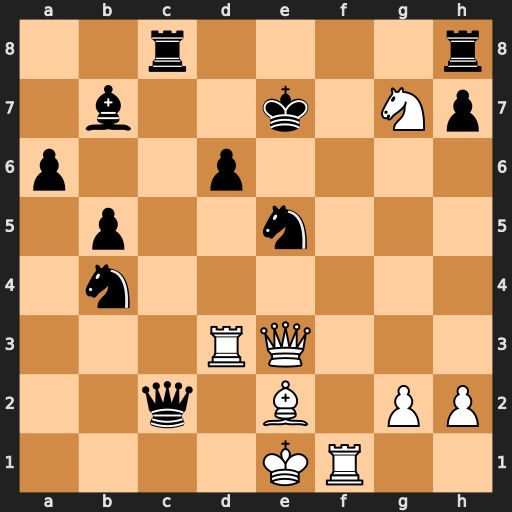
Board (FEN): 2r4r/1b2k1Np/p2p4/1p2n3/1n6/3RQ3/2q1B1PP/4KR2
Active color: w
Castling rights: -
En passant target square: -
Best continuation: Nf5+ Ke8 Nxd6+ Kd7 Bg4+ Kc7 Rf7+ Nxf7 Qe7+ Kb6 Qxb7+ Ka5 Ra3+ Qa4 Rxa4+